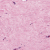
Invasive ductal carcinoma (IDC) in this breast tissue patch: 0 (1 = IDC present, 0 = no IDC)